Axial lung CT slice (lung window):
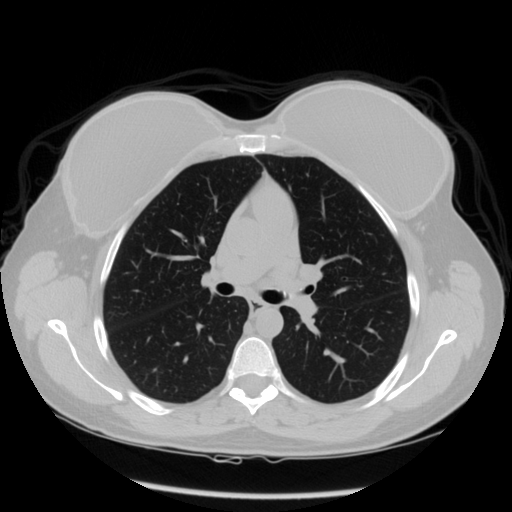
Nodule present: no